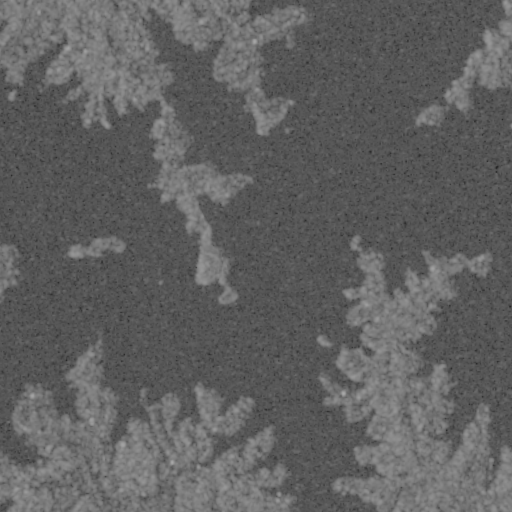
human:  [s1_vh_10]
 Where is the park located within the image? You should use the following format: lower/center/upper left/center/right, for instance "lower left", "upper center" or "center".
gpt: The park is located in the lower left of the image.
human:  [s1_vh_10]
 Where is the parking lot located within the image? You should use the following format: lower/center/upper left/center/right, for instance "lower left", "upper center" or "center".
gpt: The parking lot is located in the lower left of the image.
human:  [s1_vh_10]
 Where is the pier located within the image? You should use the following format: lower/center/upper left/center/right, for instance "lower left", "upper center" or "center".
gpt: The pier is located in the lower left of the image.
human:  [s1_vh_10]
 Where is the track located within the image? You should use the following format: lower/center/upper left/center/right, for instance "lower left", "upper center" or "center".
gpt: There is no track in the image.

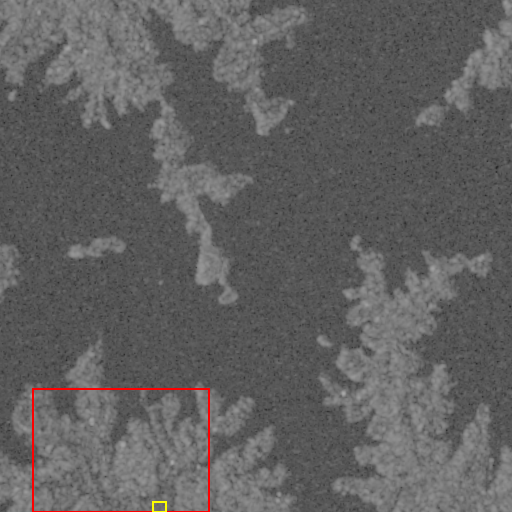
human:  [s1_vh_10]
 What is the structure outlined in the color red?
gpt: The structure outlined in red is a park.
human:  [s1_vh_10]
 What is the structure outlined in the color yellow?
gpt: The structure outlined in yellow is a parking lot.
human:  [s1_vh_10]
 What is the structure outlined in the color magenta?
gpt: There is no magenta outline.